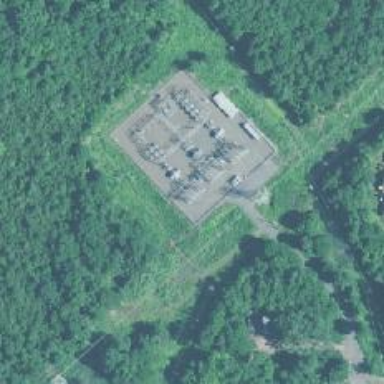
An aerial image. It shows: Switch used for power control.